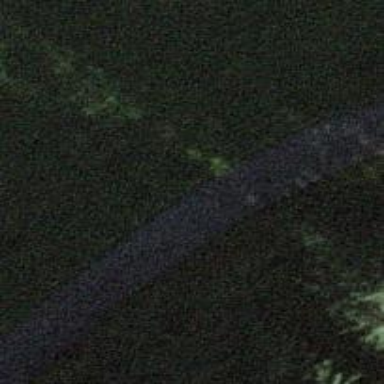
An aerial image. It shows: Asphalt track with grade 1 tracktype.